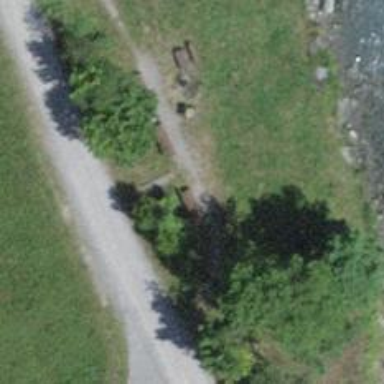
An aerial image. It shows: Brown bench in the vicinity.